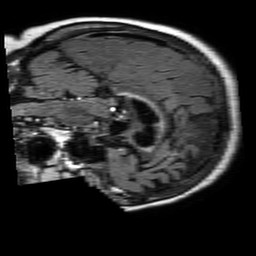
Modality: FLAIR
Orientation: sagittal
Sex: female
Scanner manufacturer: philips
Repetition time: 11 s
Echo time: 0.125 s